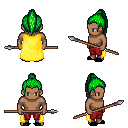
a pixel art fantasy rpg character, male body template, human, dark skin, yellow cape, red pants, green long topknot hairstyle, black slippers, spear, four views (front, back, left, right), 2x2 character sprite sheet, small pixel art, hard edges, no anti-aliasing